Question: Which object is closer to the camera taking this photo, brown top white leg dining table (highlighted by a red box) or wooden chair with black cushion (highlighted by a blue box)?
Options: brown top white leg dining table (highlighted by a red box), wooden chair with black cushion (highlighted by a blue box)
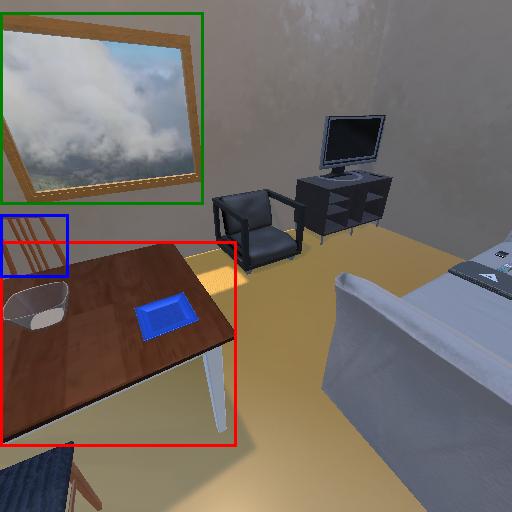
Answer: brown top white leg dining table (highlighted by a red box)